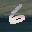
Label: 6